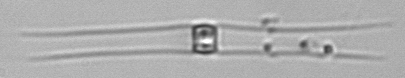
Label: Chaetoceros_danicus